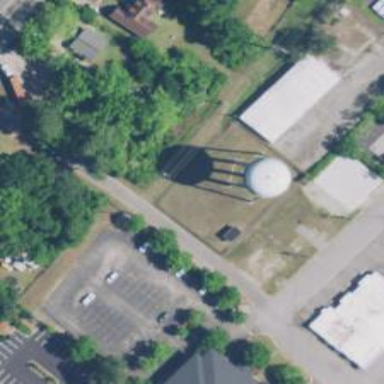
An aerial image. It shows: Water tower that is man-made.